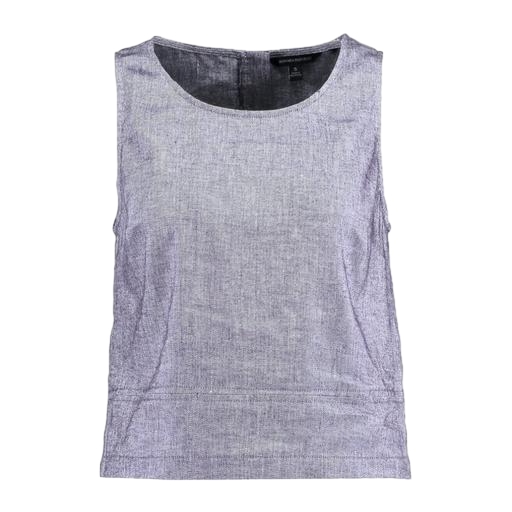
blue heather thompson maria tank, sleeveless and light purple, purple pleat back high/low tank, white background